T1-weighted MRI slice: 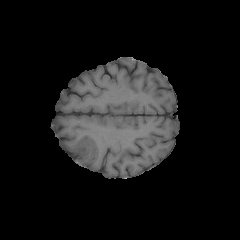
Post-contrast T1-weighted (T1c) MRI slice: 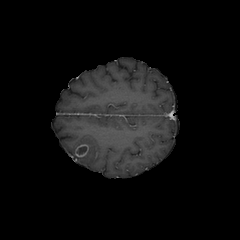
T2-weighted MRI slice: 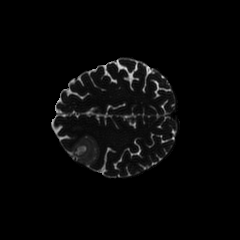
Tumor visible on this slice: yes